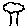
Label: tree